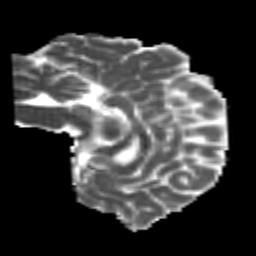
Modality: MD
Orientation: sagittal
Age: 21
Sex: male
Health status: healthy
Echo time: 0.074 s